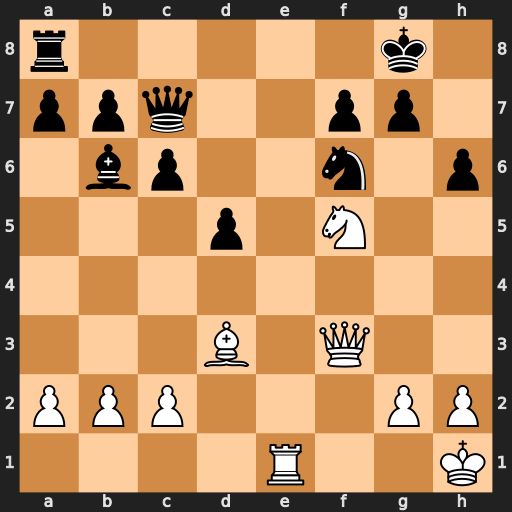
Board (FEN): r5k1/ppq2pp1/1bp2n1p/3p1N2/8/3B1Q2/PPP3PP/4R2K
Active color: w
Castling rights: -
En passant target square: -
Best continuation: Re7 Qxe7 Nxe7+